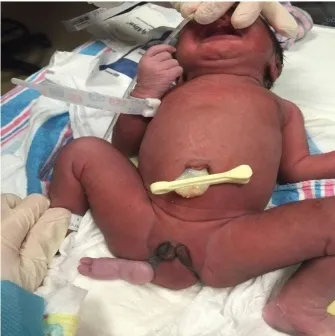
Anterior and posterior views of infant perineum and vestigial appendage. A: anterior view of infant perineum showing duplicated external genitalia with two clitorises, a punctate opening in the right genitalia representing urethral opening and a partially formed accessory foot with 2 toes protruding from the right gluteal region.
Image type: radiology (ct)